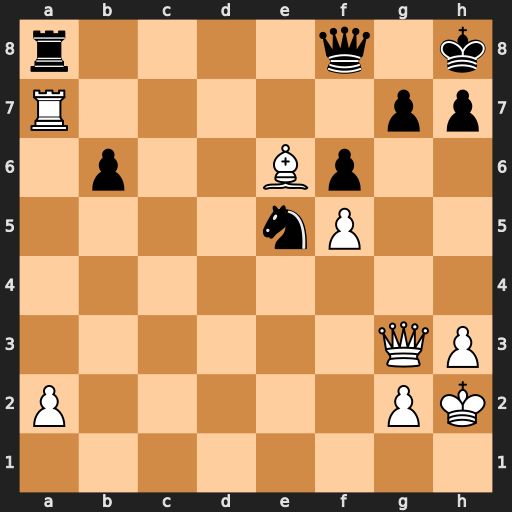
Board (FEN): r4q1k/R5pp/1p2Bp2/4nP2/8/6QP/P5PK/8
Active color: w
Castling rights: -
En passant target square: -
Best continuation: Qxg7+ Qxg7 Rxa8+